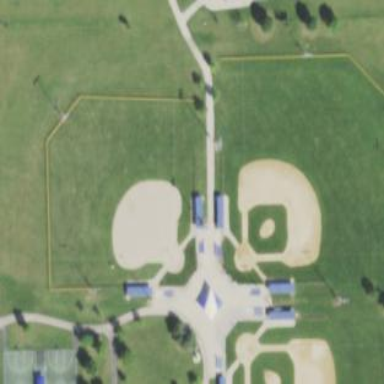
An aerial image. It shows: Baseball pitch for leisure and sports activities.